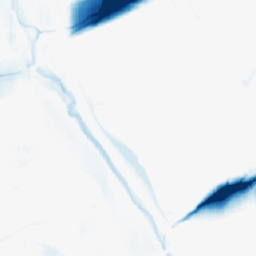
Category: morphological
Decomposition family: morphological_ellipse
Decomposition parameters: operation: closing
width: 50
height: 5
Upsampling method: area
Upsampling parameters: scale: 2
Upsampling scale: 2